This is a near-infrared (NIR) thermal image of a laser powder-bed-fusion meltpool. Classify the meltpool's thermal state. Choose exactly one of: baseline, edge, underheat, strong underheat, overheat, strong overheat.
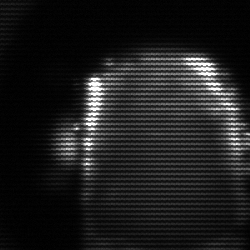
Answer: baseline